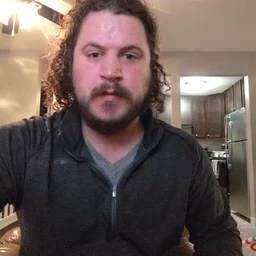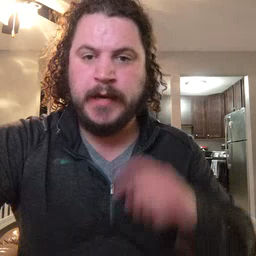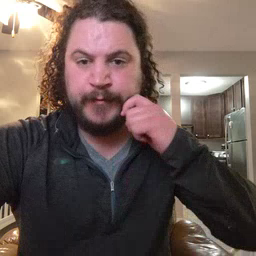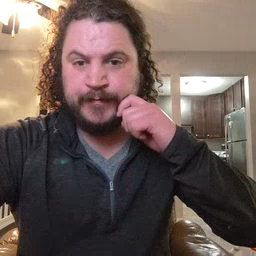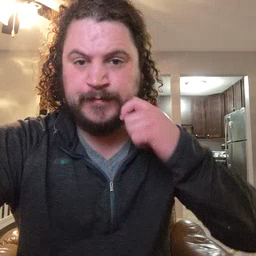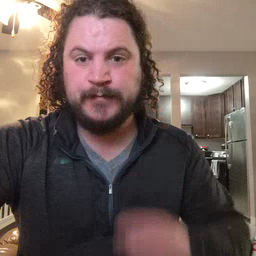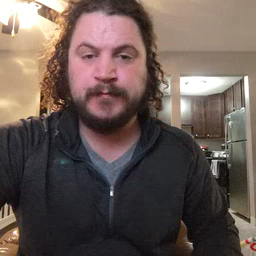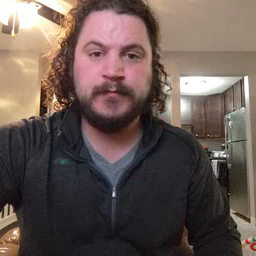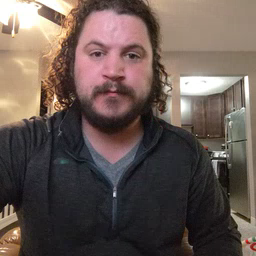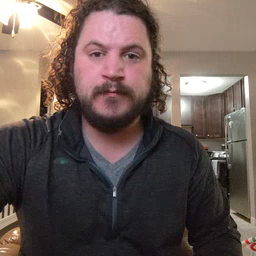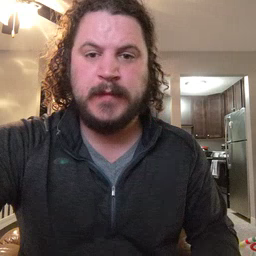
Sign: apple